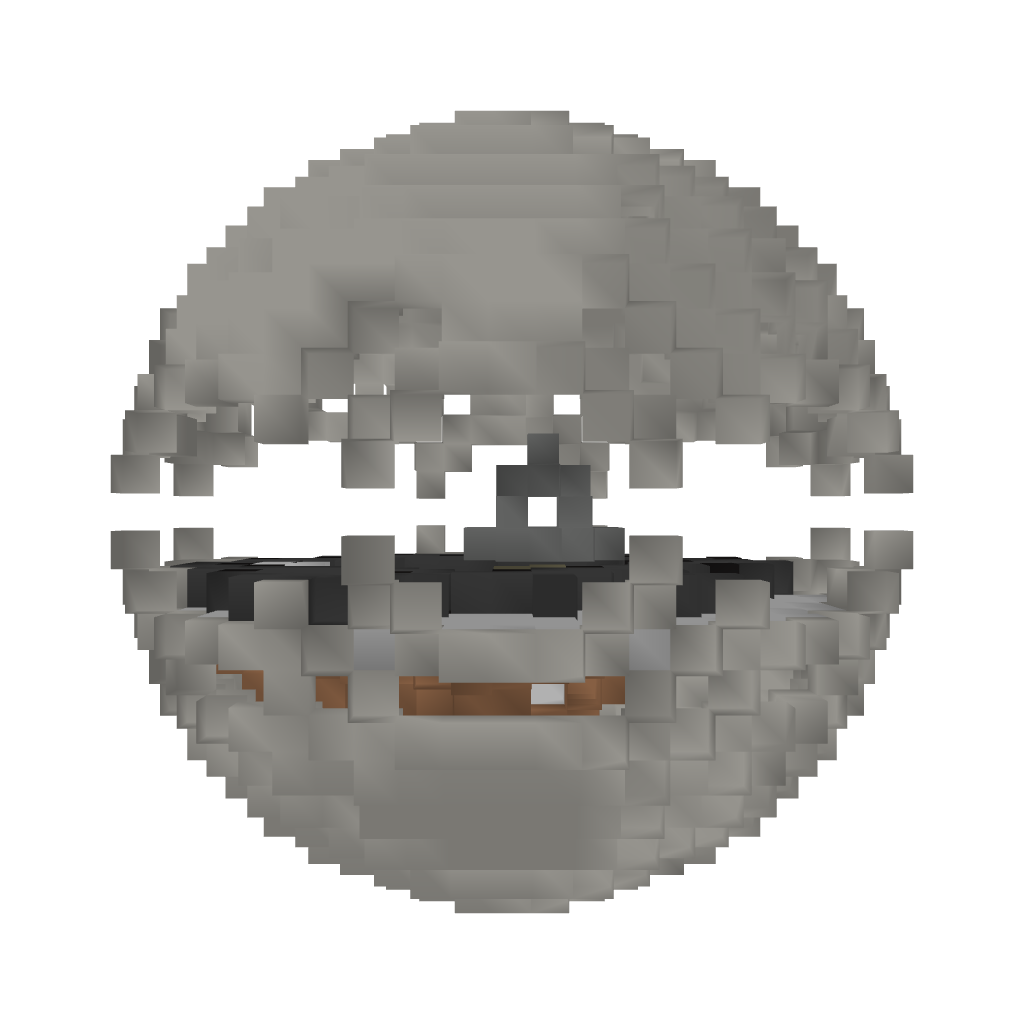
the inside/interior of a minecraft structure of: bio sphere